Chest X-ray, AP view. Patient: 59 years old, sex M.
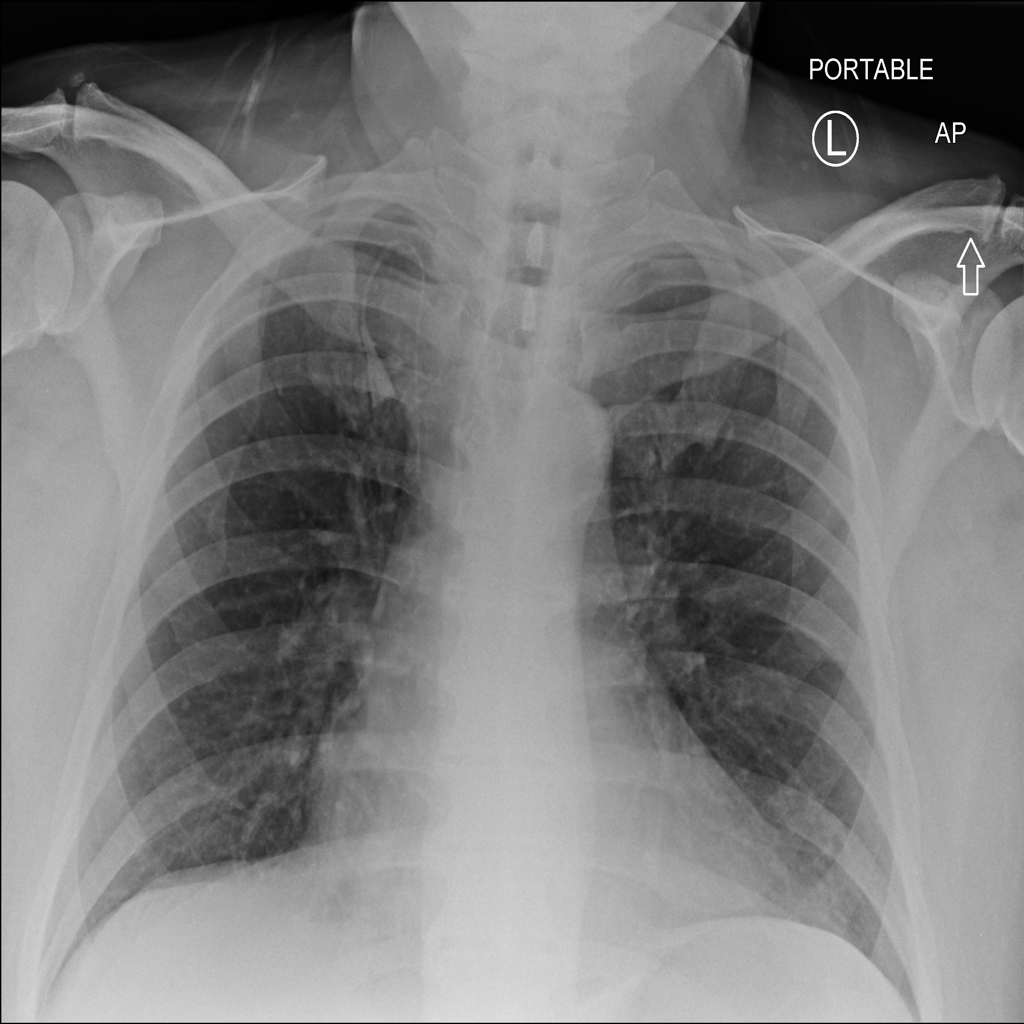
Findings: No Finding